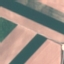
Label: AnnualCrop